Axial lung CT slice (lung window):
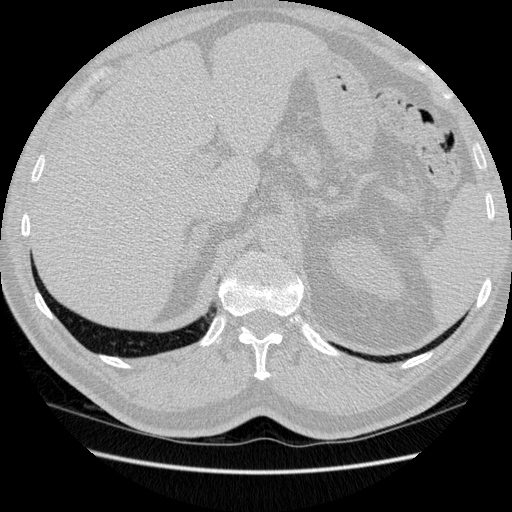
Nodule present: no